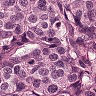
Metastatic tissue present: yes